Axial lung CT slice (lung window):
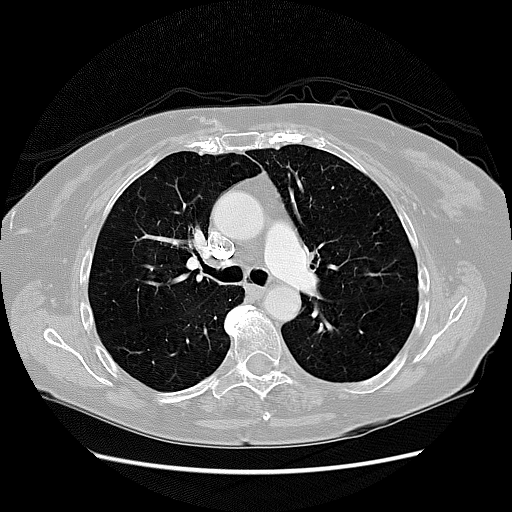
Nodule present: no